Field crop: tomato
Growth stage: 1
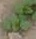
Species: solanum